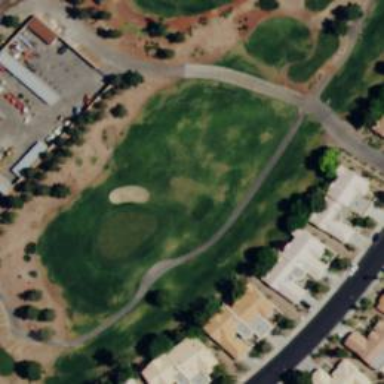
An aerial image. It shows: Golf fairway surrounded by grass.